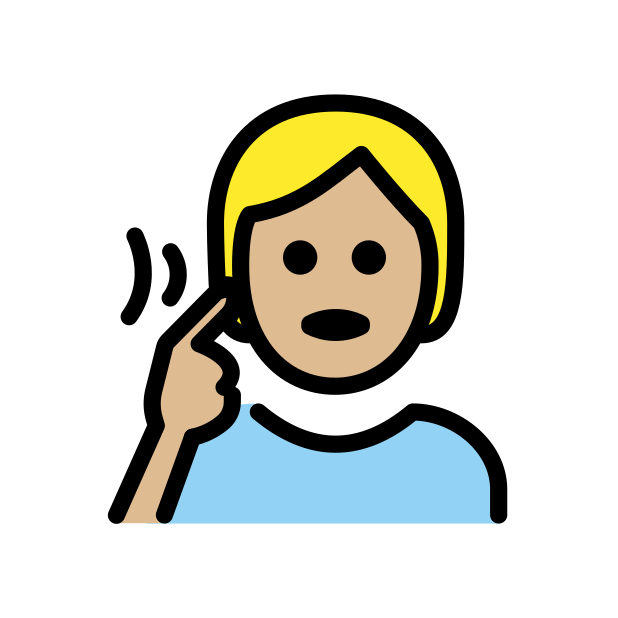
deaf person: medium-light skin tone